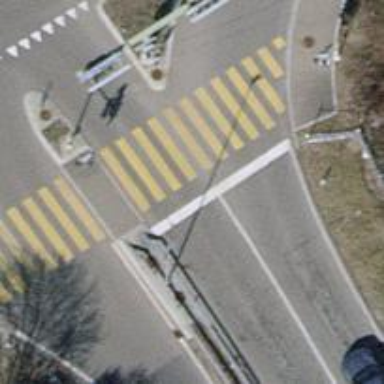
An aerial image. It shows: Crossing with traffic signals.